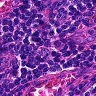
Metastatic tissue present: no